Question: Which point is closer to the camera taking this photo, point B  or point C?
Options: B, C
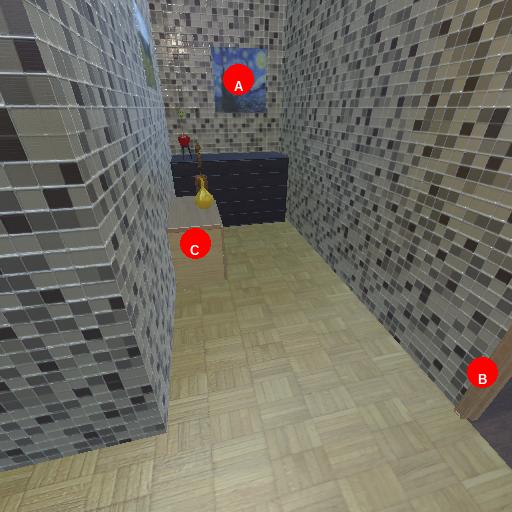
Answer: B